Interaction volume radius: 10 \u00c5
Interaction volume height: 25 \u00c5
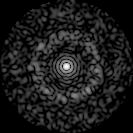
Disorder parameter: 0.8414